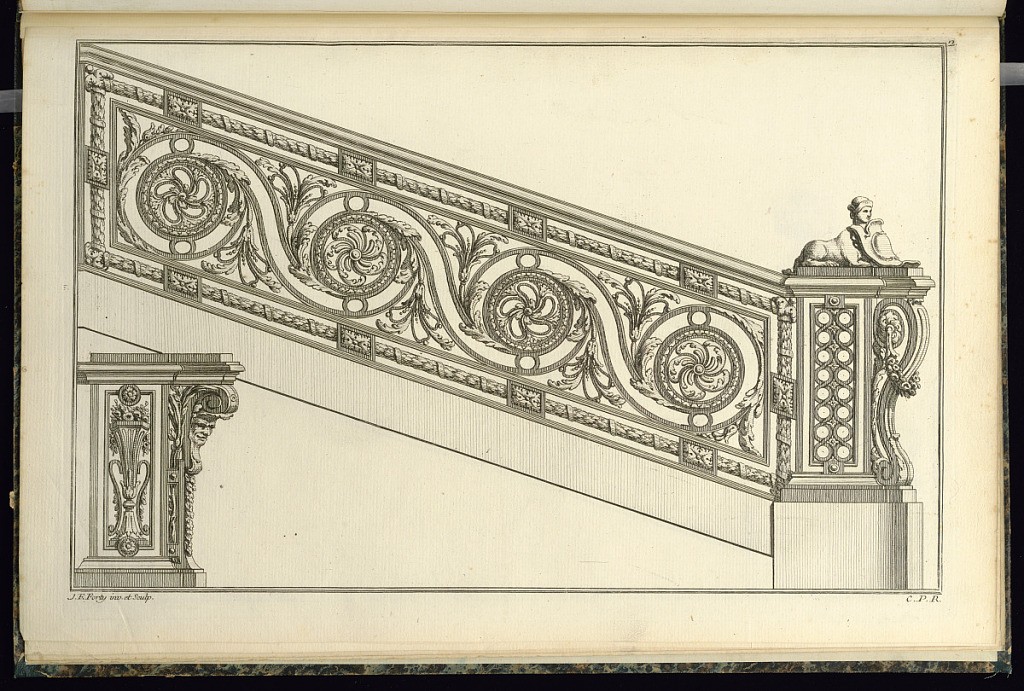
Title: Staircase Balustrade Design
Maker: Jean François Forty, active 1775 – 1790
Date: late 18th century
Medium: Etching and engraving on laid paper
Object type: Print
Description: Design for an ornamental ironwork staircase balustrade decorated with laurel leaves, scrolling leaves (rinceaux), foliate scrolls, fleurons, rosettes, lamb's tongue motif, s-scrolls, festoon of flowers, mascaron (mask), sphynx, and a cartouche. The plate is signed and numbered.